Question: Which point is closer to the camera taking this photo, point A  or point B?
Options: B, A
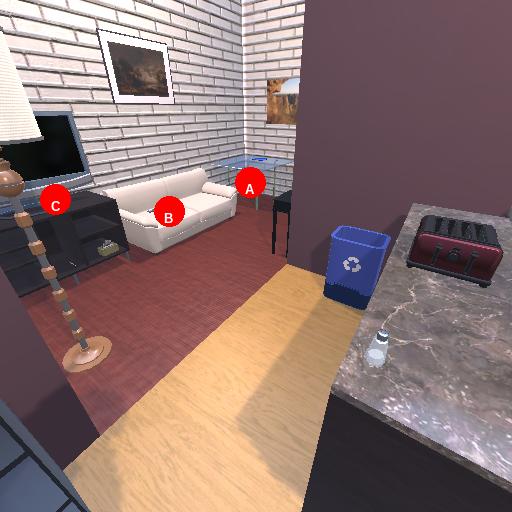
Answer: B